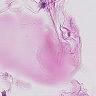
Metastatic tissue present: no